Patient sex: M
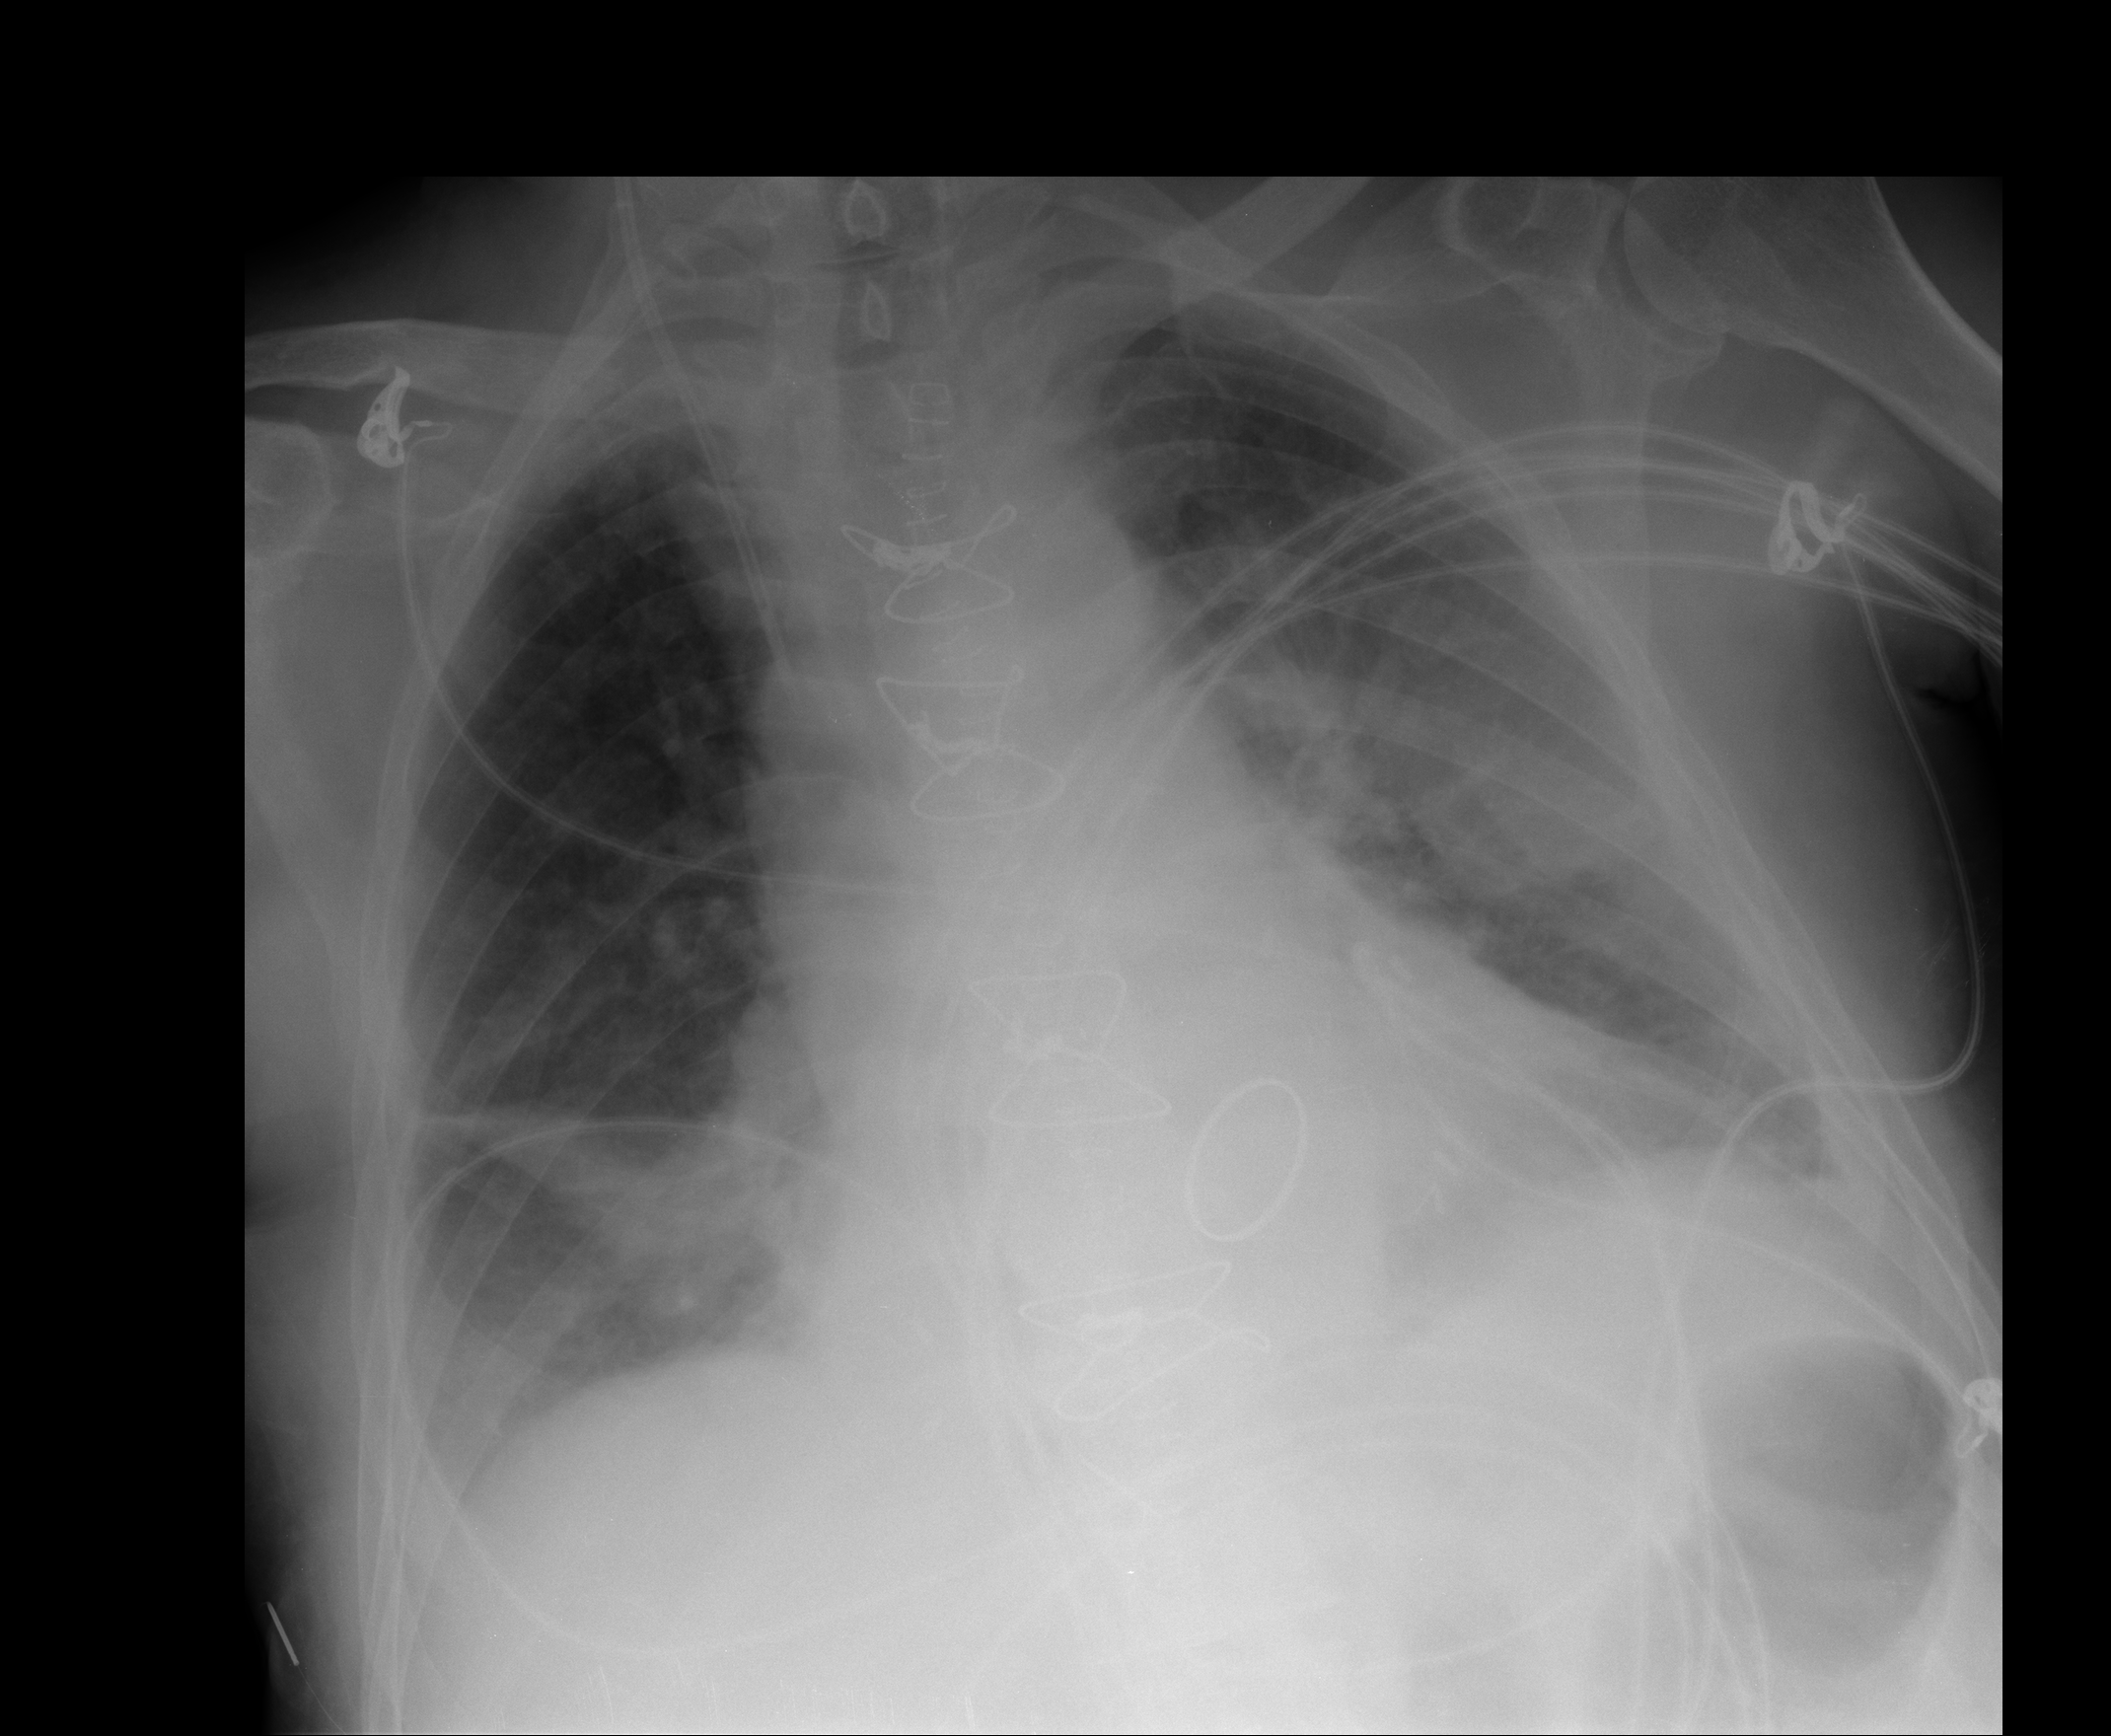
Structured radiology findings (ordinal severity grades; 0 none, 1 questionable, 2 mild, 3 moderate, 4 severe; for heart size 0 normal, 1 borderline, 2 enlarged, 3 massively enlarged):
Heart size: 2
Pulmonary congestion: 2
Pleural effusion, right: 2
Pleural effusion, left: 1
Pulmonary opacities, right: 1
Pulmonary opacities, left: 2
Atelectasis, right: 2
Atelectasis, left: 2